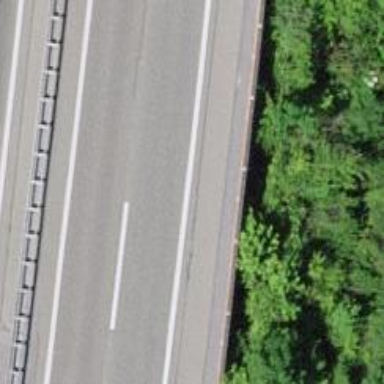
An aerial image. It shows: Asphalt motorway.